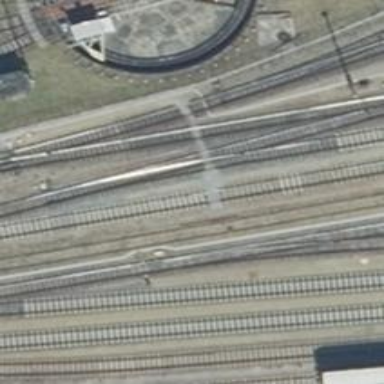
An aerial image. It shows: Railway yard.